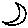
Label: moon